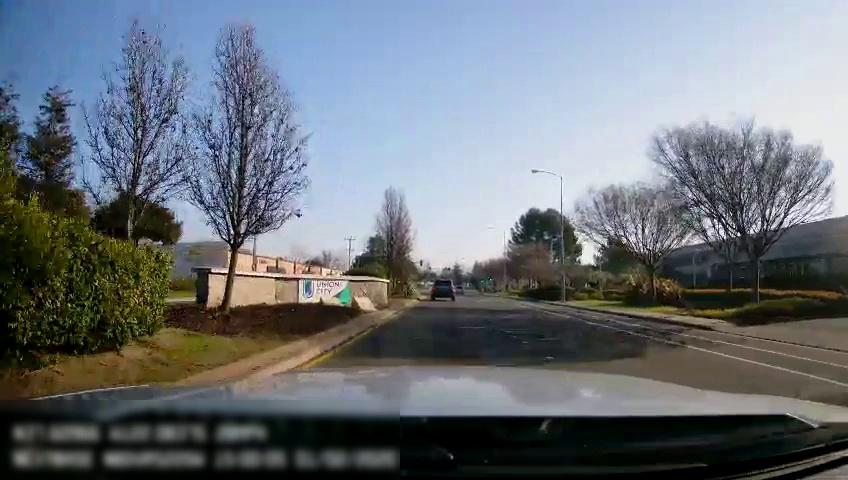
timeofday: Day
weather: Sunny
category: Drivable Space
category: Vehicles | SUV
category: Lanes | Alternate Lane
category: Lanes | Current Lane
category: Lanes | Current Lane
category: Lanes | Alternate Lane